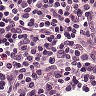
Metastatic tissue present: no